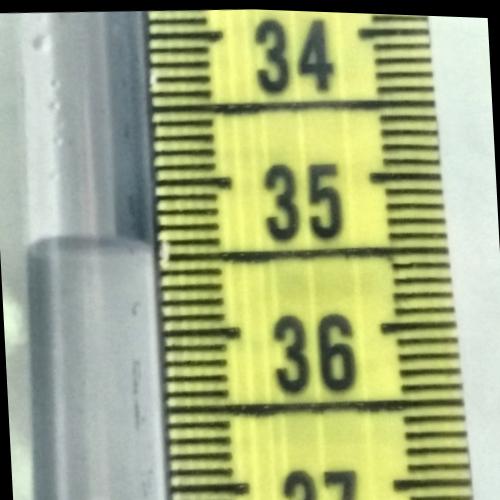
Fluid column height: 35.4 cm